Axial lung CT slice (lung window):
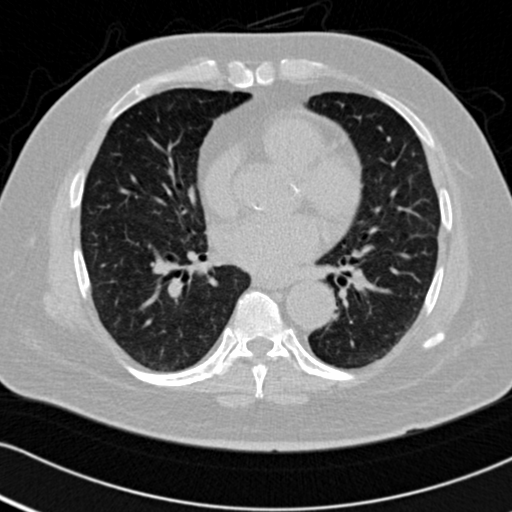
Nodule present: no